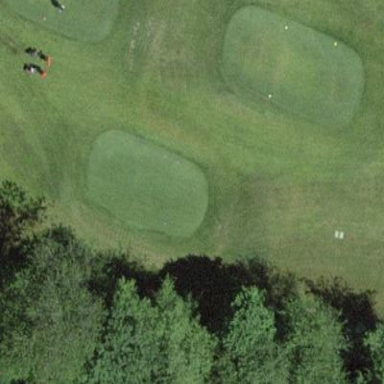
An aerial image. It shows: Golf tee.